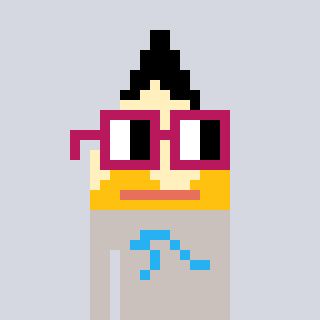
a pixel art character with square dark red glasses, a pencil-shaped head and a foggrey-colored body on a cool background